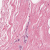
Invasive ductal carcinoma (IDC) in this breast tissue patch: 0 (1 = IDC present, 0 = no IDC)